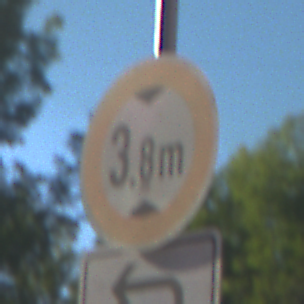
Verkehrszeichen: TatsaechlicheHoehe
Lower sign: RichtungsangabeDurchPfeile2
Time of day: MorningAfternoon
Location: Outdoor (Suburban)
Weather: PartlyCloudy
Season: NotSpecified
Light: Natural